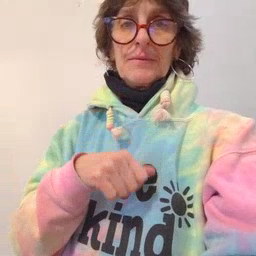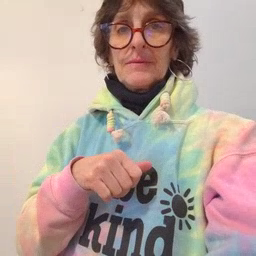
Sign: yourself